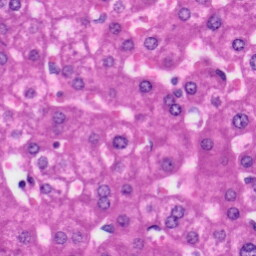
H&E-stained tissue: Liver